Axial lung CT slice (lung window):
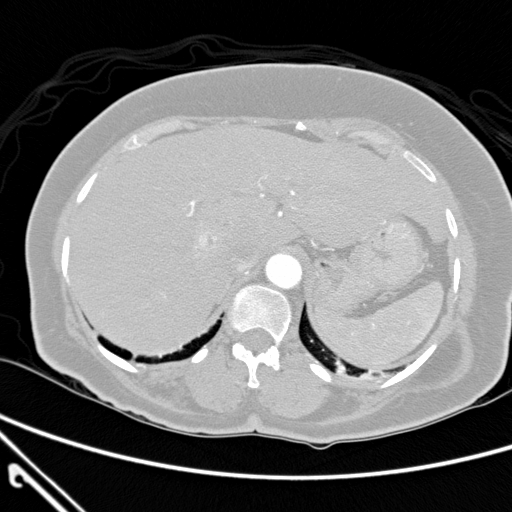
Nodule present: no